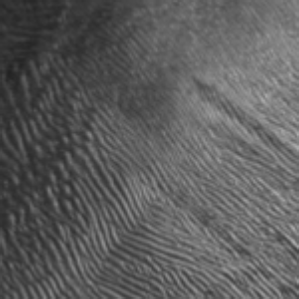
Label: frost